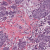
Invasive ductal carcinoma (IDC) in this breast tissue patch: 1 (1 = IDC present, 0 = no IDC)